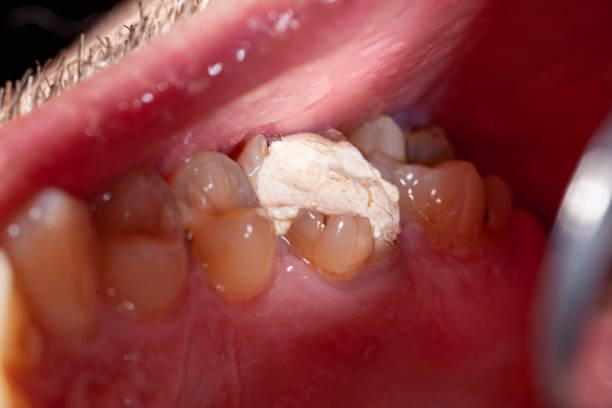
Condition: Gingivitis